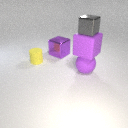
large purple rubber sphere below small gray metal cube